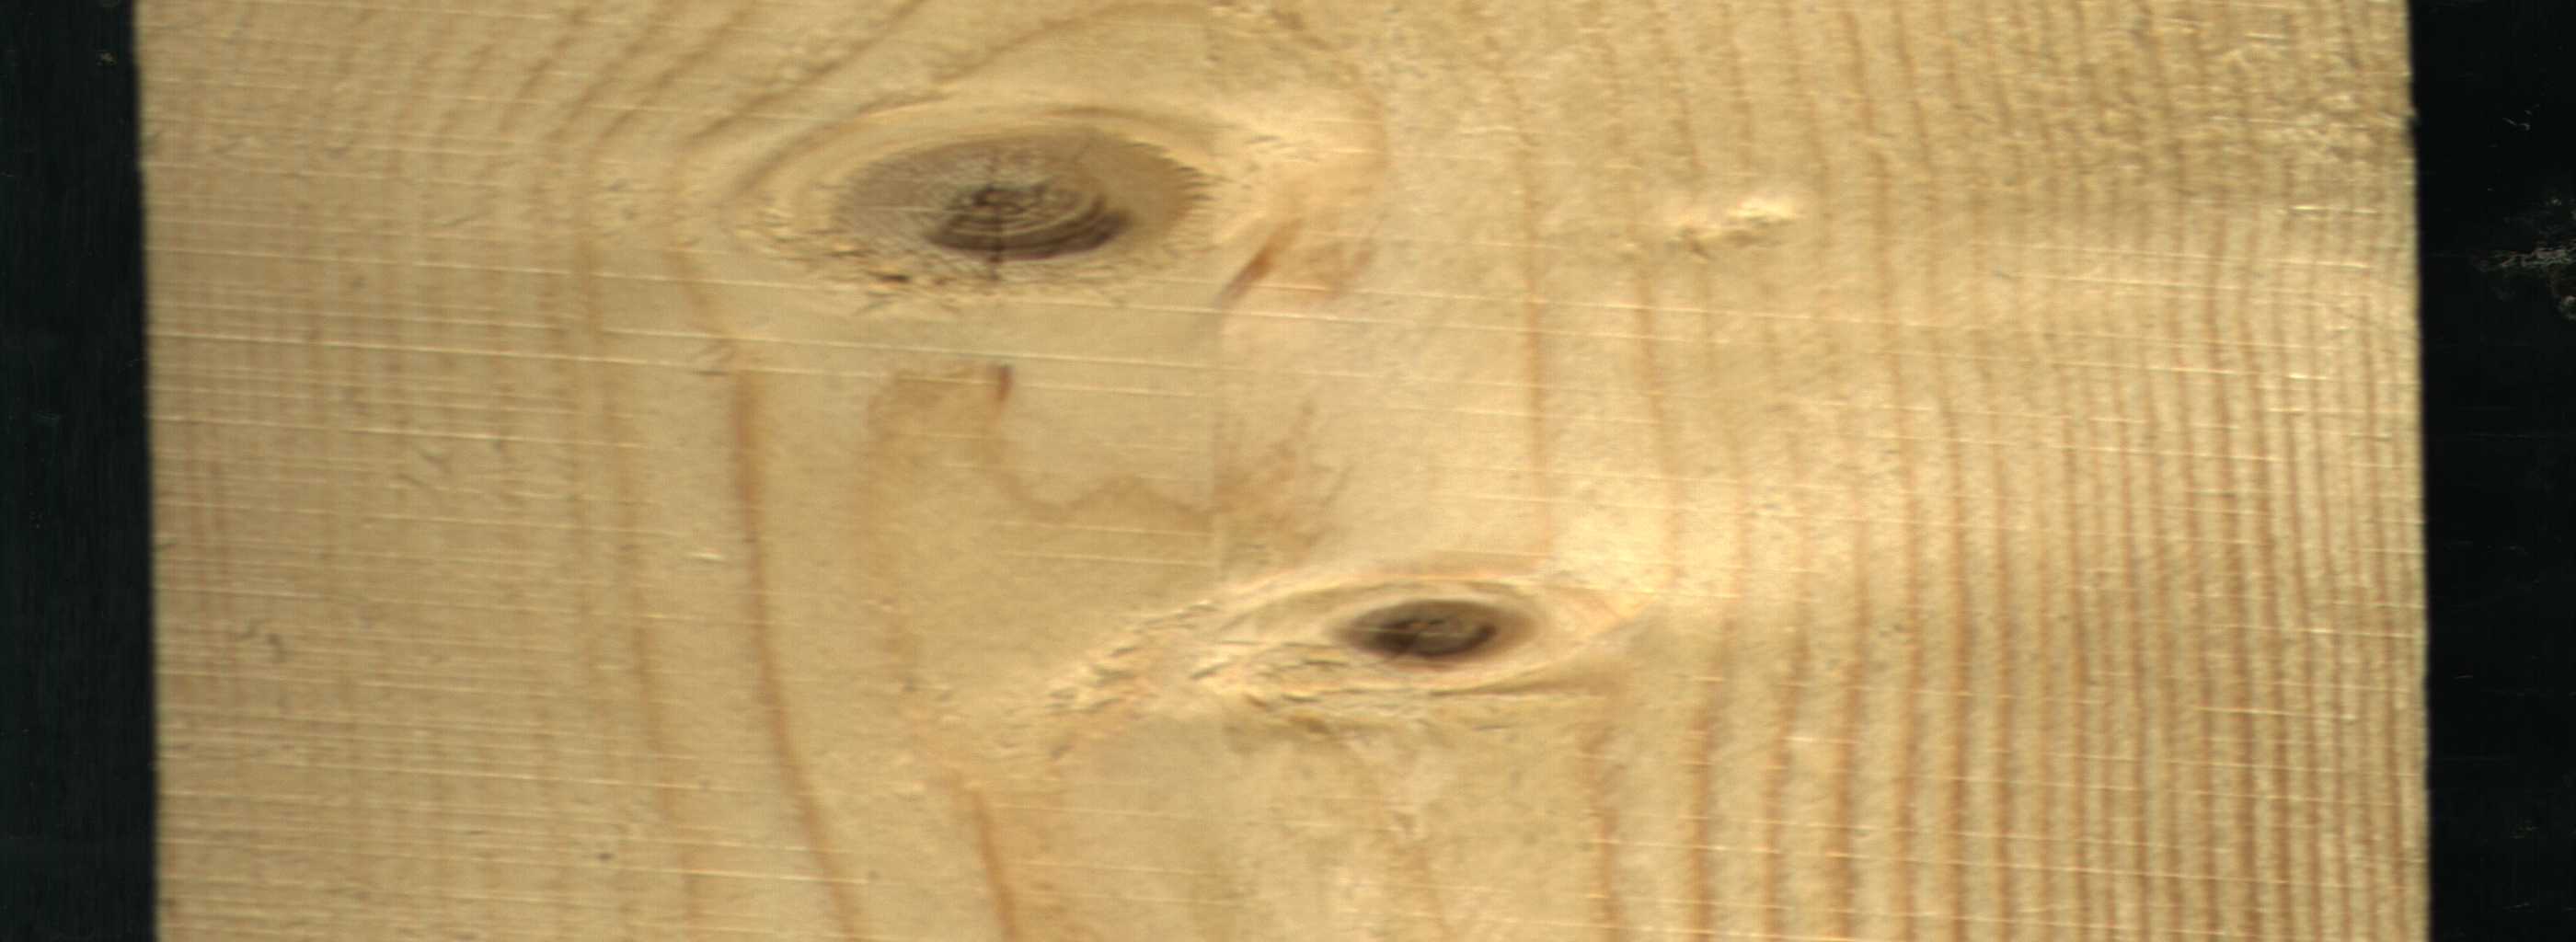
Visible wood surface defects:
Live_Knot
Live_Knot